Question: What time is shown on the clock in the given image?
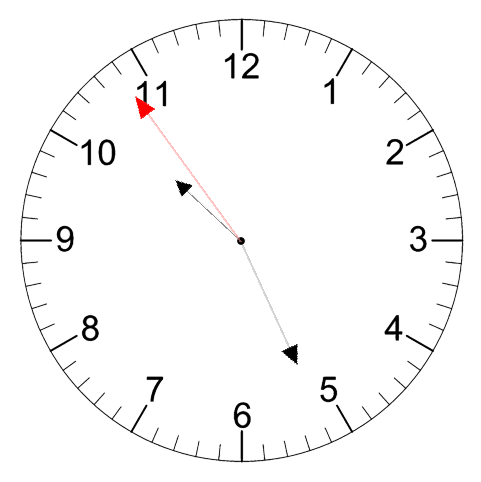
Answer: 10:25:54